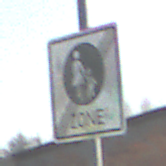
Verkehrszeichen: EndeFussgaengerzone
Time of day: MorningAfternoon
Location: Outdoor (Suburban)
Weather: PartlyCloudy
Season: NotSpecified
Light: Natural